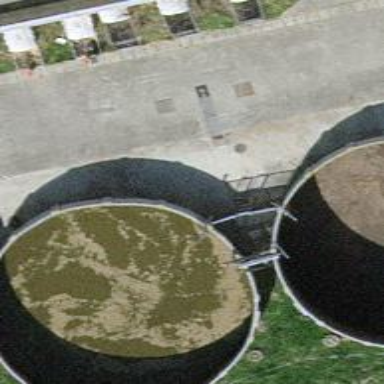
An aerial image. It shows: Storage tank that is man-made.